Interaction volume radius: 5 \u00c5
Interaction volume height: 15 \u00c5
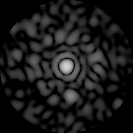
Disorder parameter: 0.8766